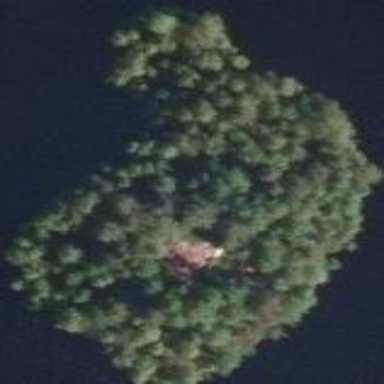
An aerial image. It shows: Islet covered with needle-leaved woodland.